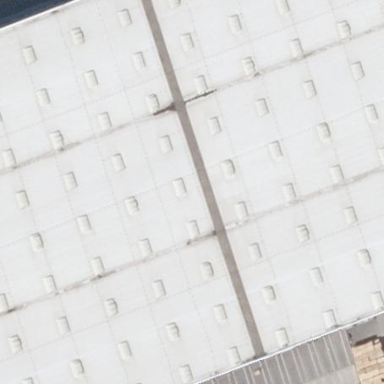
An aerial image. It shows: Warehouse building.